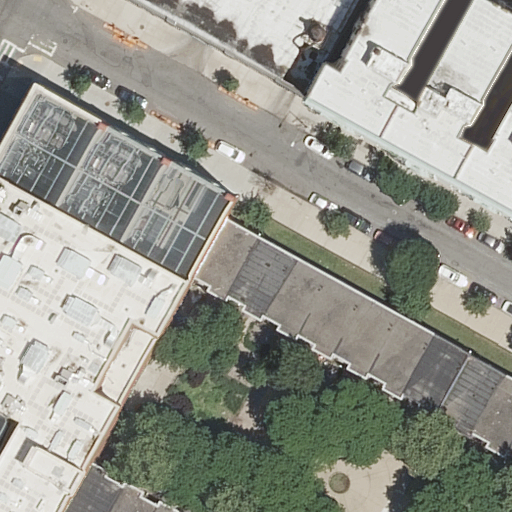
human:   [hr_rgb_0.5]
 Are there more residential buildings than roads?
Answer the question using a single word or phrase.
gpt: yes

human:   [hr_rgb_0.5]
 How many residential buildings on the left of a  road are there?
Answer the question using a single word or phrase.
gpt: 2

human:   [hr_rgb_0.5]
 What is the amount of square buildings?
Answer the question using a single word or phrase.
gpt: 0

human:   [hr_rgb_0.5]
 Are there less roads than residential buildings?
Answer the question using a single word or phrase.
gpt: yes

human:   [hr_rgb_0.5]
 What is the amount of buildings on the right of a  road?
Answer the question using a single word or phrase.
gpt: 5

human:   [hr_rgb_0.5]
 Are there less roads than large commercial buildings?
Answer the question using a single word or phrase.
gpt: no

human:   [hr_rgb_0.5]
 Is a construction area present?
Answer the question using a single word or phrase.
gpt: no

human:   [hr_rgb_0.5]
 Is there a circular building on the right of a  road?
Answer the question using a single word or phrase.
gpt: no

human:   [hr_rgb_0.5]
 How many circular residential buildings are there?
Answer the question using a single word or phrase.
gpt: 0

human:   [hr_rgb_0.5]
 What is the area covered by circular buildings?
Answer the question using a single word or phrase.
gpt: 0m2

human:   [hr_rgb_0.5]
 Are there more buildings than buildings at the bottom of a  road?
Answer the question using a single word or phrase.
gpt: yes

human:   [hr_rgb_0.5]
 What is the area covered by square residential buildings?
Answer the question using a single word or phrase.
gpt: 0m2

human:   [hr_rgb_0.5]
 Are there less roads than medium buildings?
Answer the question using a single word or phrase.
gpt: no

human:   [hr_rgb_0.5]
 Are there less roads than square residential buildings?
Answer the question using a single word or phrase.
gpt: no

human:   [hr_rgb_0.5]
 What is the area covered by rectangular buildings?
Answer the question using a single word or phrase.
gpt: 1039m2

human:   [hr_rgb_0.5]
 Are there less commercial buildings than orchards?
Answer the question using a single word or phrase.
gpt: no

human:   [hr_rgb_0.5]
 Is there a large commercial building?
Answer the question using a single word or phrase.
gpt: no

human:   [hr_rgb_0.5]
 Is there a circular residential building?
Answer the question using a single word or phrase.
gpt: no

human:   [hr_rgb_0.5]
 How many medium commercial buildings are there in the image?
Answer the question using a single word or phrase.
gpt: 0

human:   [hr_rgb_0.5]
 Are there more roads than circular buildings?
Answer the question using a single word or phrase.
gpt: yes

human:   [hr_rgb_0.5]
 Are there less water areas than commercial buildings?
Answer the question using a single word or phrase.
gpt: no

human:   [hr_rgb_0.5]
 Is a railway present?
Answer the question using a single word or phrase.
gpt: no

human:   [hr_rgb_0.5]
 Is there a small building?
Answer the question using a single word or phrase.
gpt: yes

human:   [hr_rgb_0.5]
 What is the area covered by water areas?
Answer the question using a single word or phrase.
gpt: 0m2

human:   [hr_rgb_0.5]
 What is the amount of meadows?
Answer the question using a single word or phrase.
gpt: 0

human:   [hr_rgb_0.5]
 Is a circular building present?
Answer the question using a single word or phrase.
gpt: no

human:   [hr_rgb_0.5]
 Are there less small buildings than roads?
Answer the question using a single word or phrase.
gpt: no

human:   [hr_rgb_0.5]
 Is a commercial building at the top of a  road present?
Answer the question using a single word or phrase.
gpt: no

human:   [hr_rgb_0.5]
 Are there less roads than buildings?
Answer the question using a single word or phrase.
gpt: yes

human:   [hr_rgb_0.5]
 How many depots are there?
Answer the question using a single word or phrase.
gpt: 0

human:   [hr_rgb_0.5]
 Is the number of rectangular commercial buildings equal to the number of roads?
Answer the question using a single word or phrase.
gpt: no

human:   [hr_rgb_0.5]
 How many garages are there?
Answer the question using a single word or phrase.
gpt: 0

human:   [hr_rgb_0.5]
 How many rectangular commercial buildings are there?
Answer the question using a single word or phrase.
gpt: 0

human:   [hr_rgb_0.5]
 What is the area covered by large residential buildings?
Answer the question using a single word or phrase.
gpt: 2791m2

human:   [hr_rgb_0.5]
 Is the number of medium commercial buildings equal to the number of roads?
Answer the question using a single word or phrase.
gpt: no

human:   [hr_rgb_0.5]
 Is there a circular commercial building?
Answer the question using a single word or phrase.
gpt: no